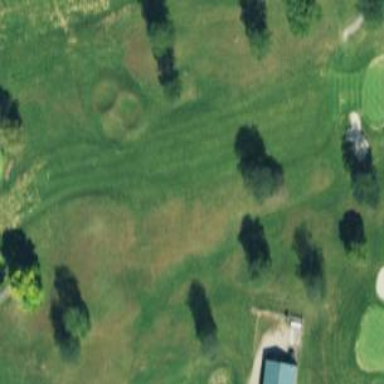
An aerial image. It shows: View of golf hole.